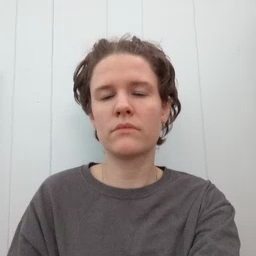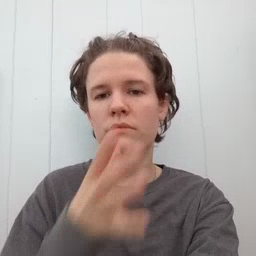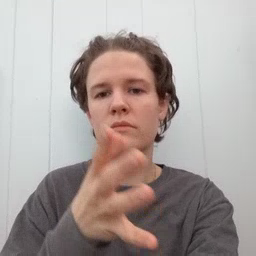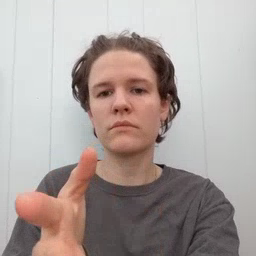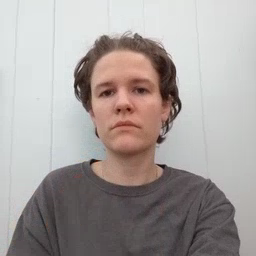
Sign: grandma